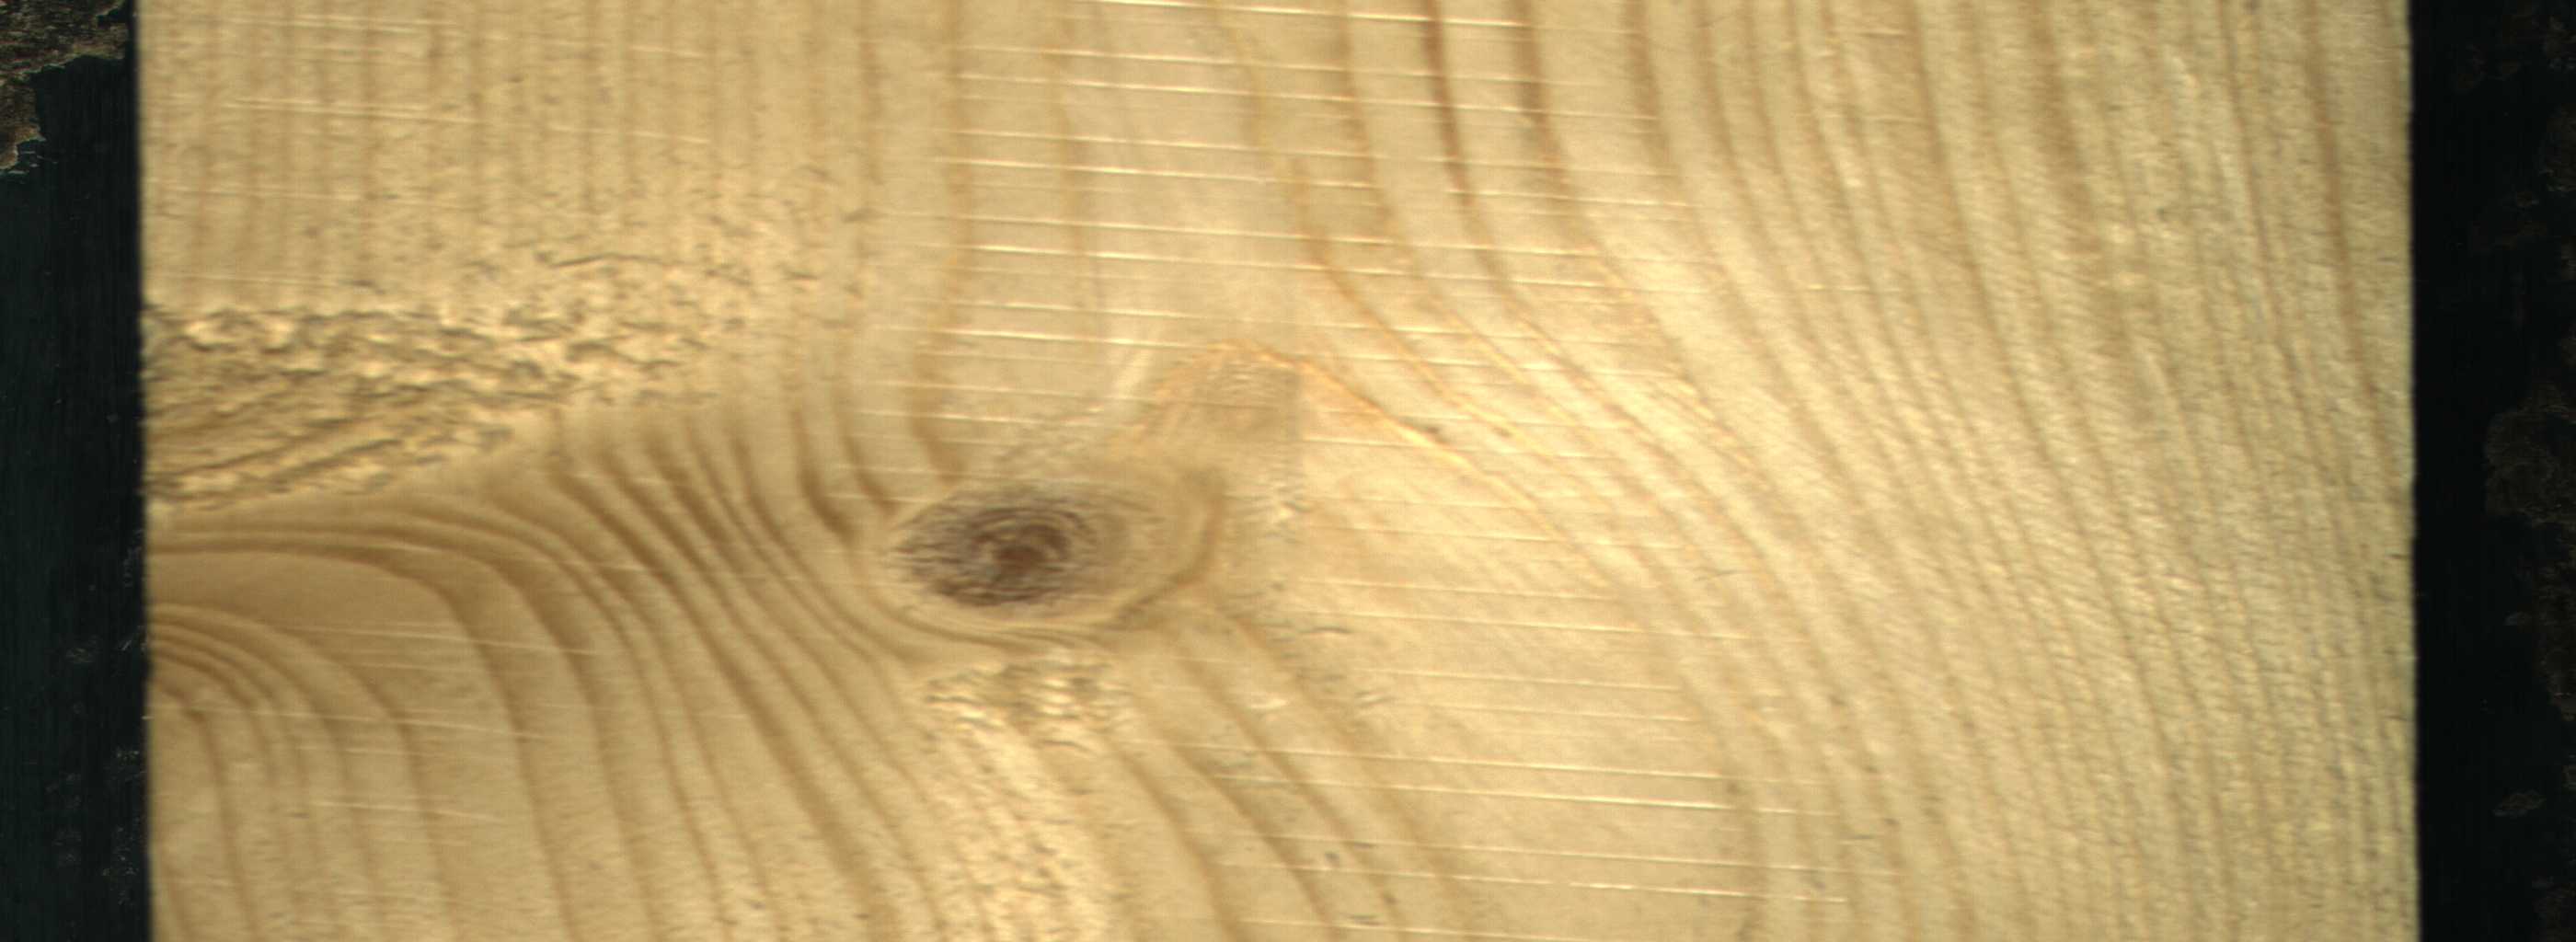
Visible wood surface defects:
Live_Knot